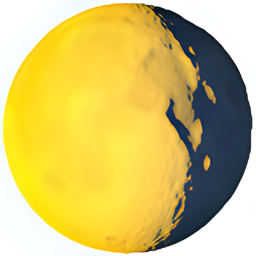
Name: waning gibbous moon symbol
Emoji: 🌖
Group: Travel & Places
Sub-group: sky & weather